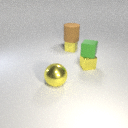
small yellow metal cube below small green rubber cube